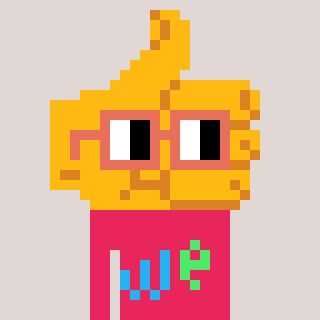
a pixel art character with square orange glasses, a thumbsup-shaped head and a redpinkish-colored body on a warm background